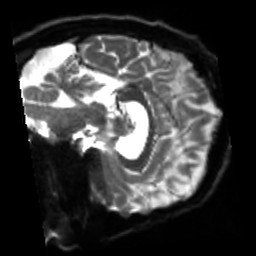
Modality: sbref
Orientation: sagittal
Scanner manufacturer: siemens
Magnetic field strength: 3 T
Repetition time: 4 s
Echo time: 0.0594 s